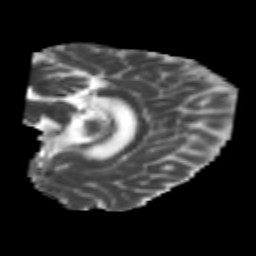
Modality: MD
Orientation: sagittal
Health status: healthy
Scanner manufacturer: philips
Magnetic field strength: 3 T
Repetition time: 6.964 s
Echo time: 0.092 s